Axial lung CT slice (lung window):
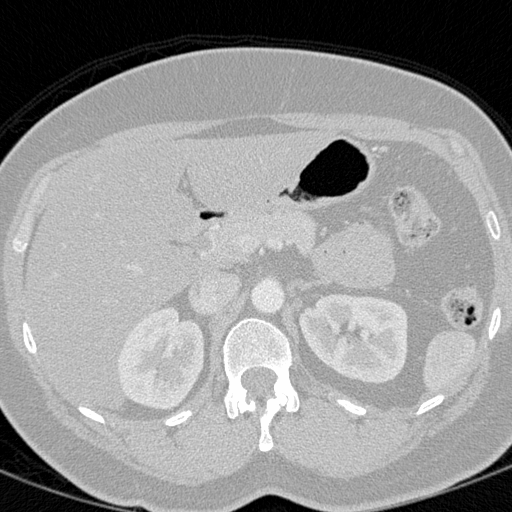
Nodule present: no